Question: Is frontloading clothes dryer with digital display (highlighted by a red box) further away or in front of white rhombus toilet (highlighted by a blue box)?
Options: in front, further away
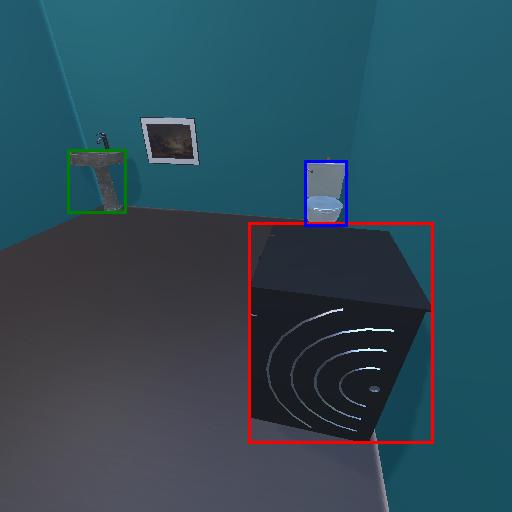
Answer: in front